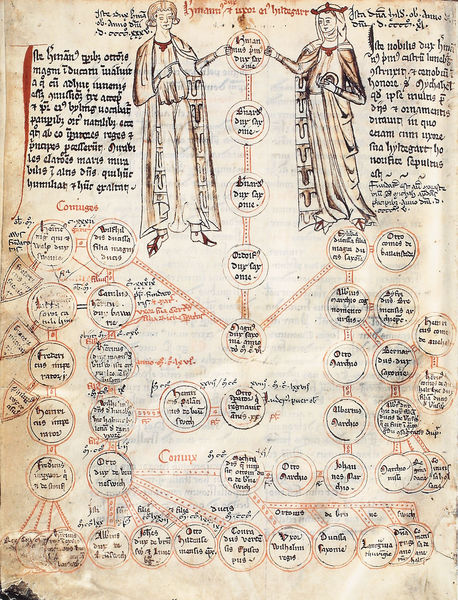
Titel: Ordinarius von St. Blasius in Braunschweig
Institution: Wolfenbüttel, Niedersächsisches Staatsarchiv
Schlagwörter: mann, weiß, frau, kleid, schwarz, skizze, zeichnung, rot, erde, reich, adel, familie, paar, krone, schrift, linien, könig, name, adam, paradies, schild, illustration, text, kreise, überschrift, fürst, namen, buchseite, ehepaar, jesus, mittelalter, plan, könige, königin, maria, christen, handschrift, lehre, latein, ahnen, elemente, biologie, evolution, fürsten, schrfit, stammbaum, verzeichnis, verwandte, abstammung, ahnentafel, stammtafel, nachkommen, infografik